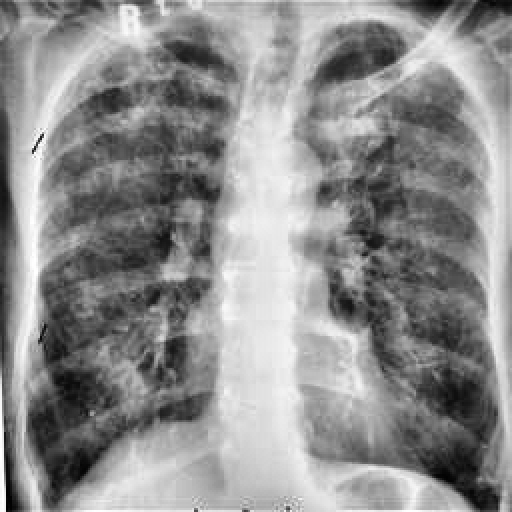
Finding: TUBERCULOSIS